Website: slack
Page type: payment
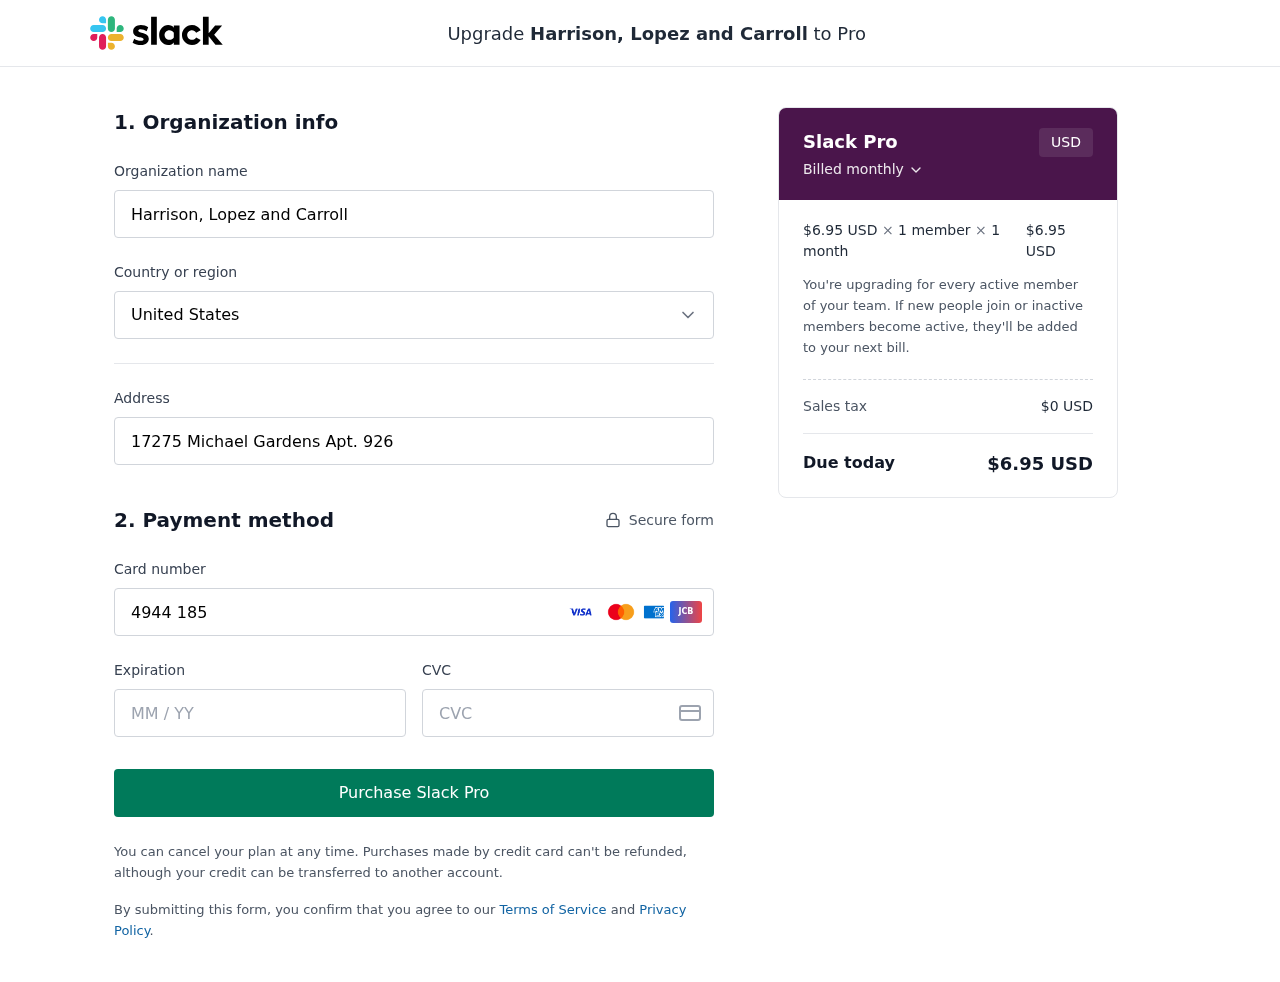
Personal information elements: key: PII_CARD_CVV
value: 458
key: PII_CARD_EXPIRY
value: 10/30
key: PII_CARD_NUMBER
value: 4944 1854 9590 8881
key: PII_COMPANY
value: Harrison, Lopez and Carroll
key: PII_COUNTRY
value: United States
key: PII_STREET
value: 17275 Michael Gardens Apt. 926
Product elements: key: PRODUCT1_PRICE
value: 6.95
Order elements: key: ORDER_SUBTOTAL
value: $6.95 USD
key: ORDER_TAX
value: $0 USD
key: ORDER_TOTAL
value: $6.95 USD